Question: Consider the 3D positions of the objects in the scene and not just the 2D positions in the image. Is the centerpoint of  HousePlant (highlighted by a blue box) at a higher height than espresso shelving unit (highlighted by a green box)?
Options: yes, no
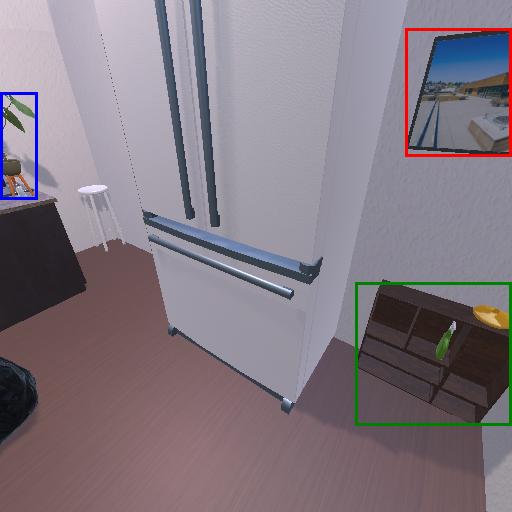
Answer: yes